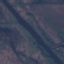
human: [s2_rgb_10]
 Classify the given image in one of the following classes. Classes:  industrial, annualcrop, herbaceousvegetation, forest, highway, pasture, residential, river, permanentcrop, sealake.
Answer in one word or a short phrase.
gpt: River